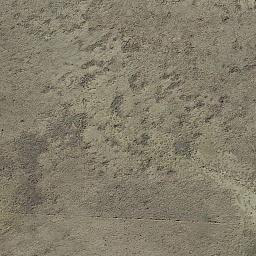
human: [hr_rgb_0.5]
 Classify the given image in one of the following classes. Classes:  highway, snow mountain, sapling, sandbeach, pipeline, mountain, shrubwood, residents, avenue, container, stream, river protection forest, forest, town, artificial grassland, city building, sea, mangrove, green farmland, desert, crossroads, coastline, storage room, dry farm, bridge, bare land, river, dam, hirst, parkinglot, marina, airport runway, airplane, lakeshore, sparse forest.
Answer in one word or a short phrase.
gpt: bare land